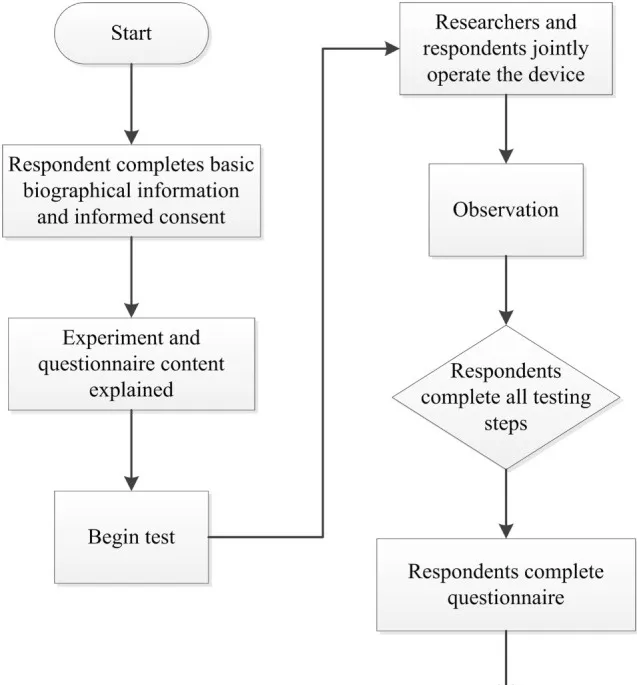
The flow of a usability test.
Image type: chart (chart)